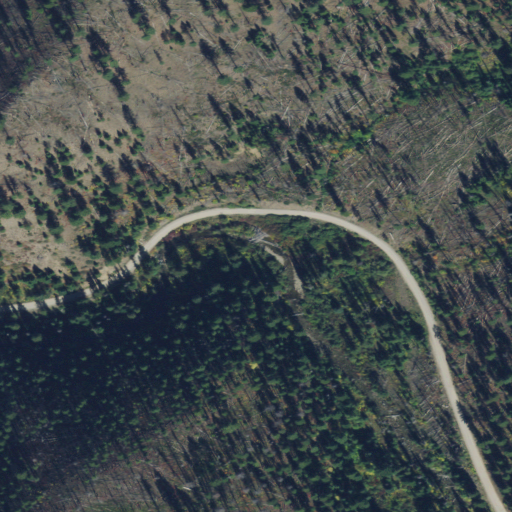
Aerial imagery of valley in Idaho named Borrow Pit Gulch containing evergreen forest, shrub, woody wetlands, and grassland